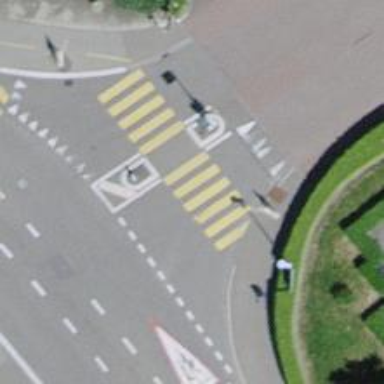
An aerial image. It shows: Uncontrolled zebra crossing with pedestrian island.